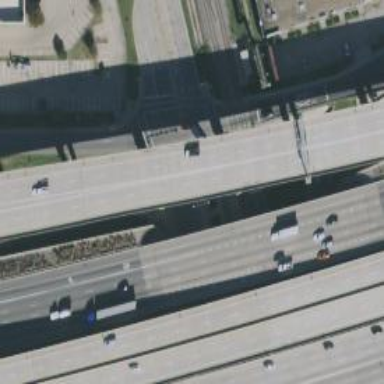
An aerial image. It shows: Bridge for light rail electrified with contact line.